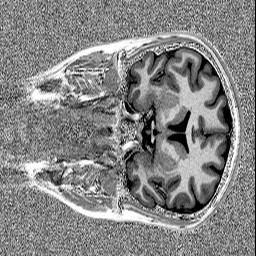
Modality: MP2RAGE
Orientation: coronal
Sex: female